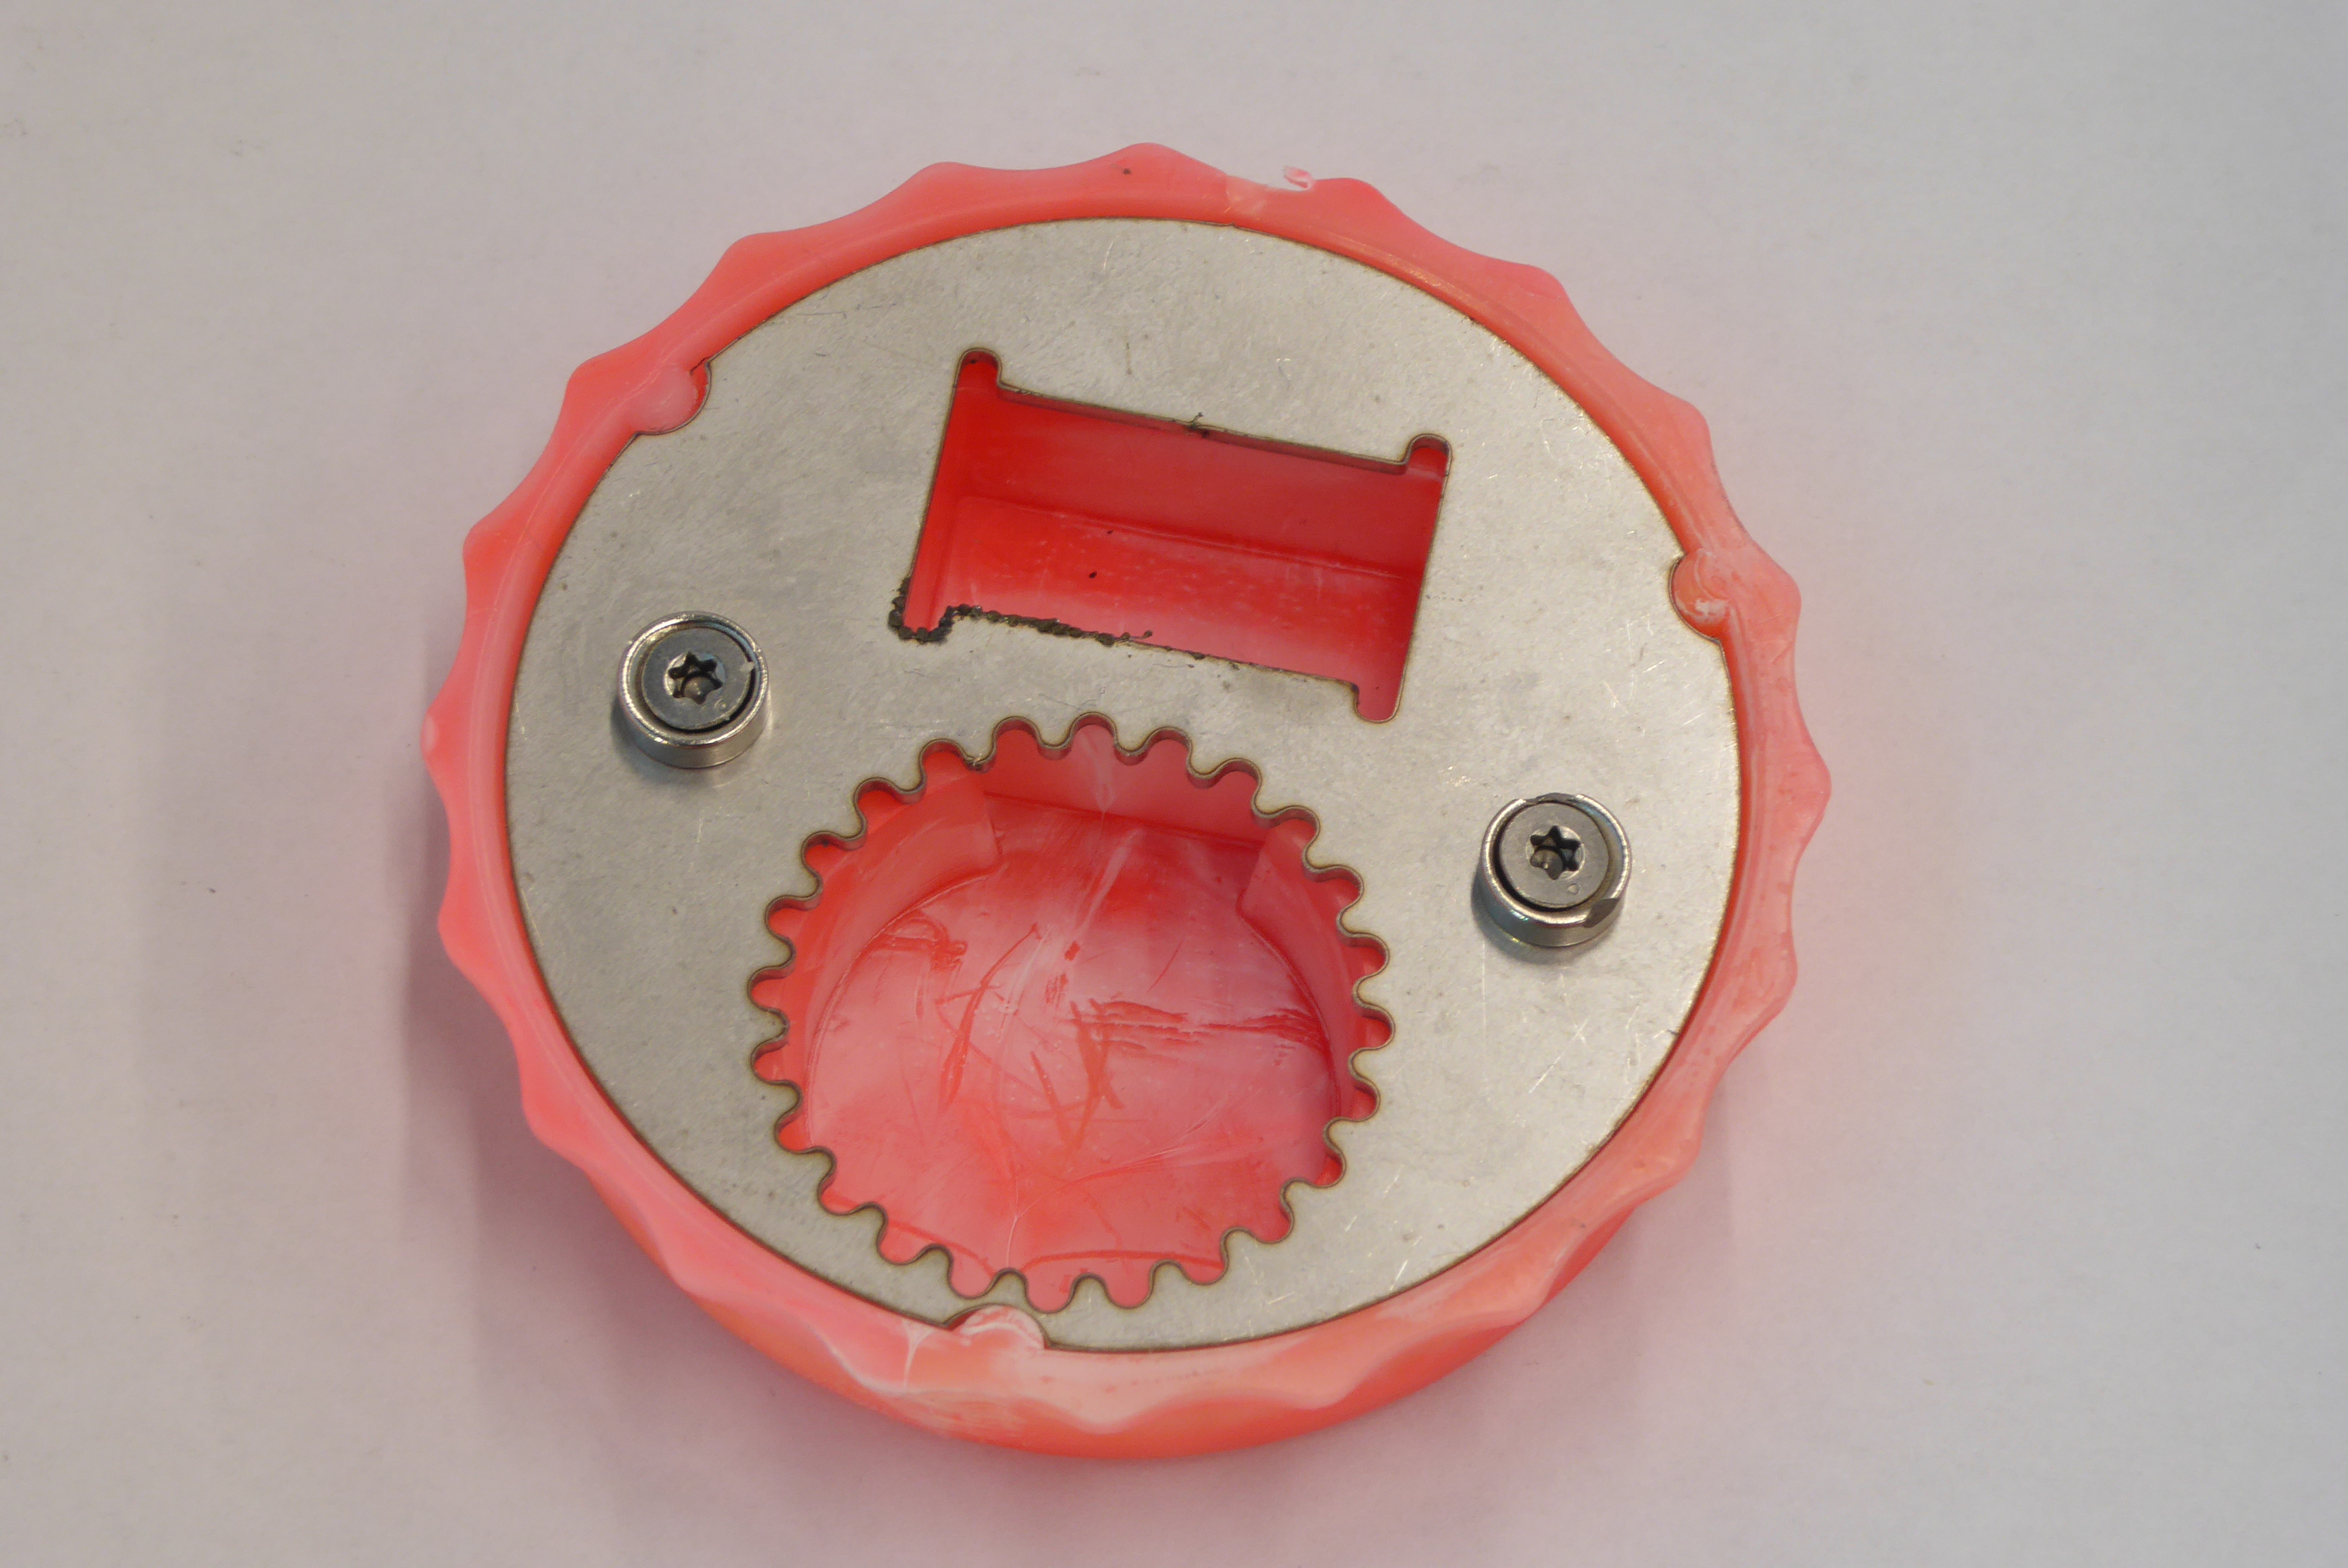
Label: Bottle Opener